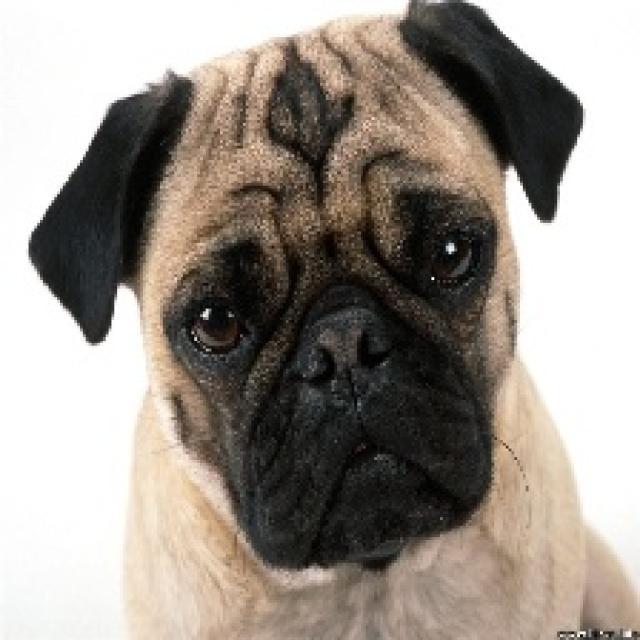
Healthy canine skin — no visible lesions, inflammation, or abnormalities. The skin and coat appear normal.